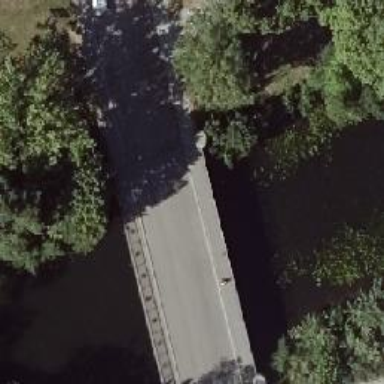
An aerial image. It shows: Bridge over asphalt living street.